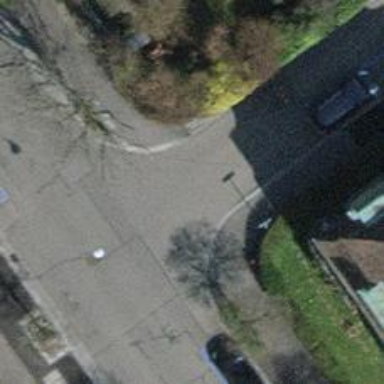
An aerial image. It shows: Unmarked road crossing.